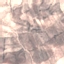
Land use / land cover class: PermanentCrop